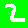
Digit: 2